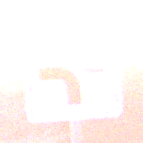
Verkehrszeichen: VerlaufVorfahrtsstrasse6
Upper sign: Vorfahrtsstrasse
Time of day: Dawn
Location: Outdoor (Nature)
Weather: PartlyCloudy
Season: NotSpecified
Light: Natural